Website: bh-photo
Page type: store-pickup
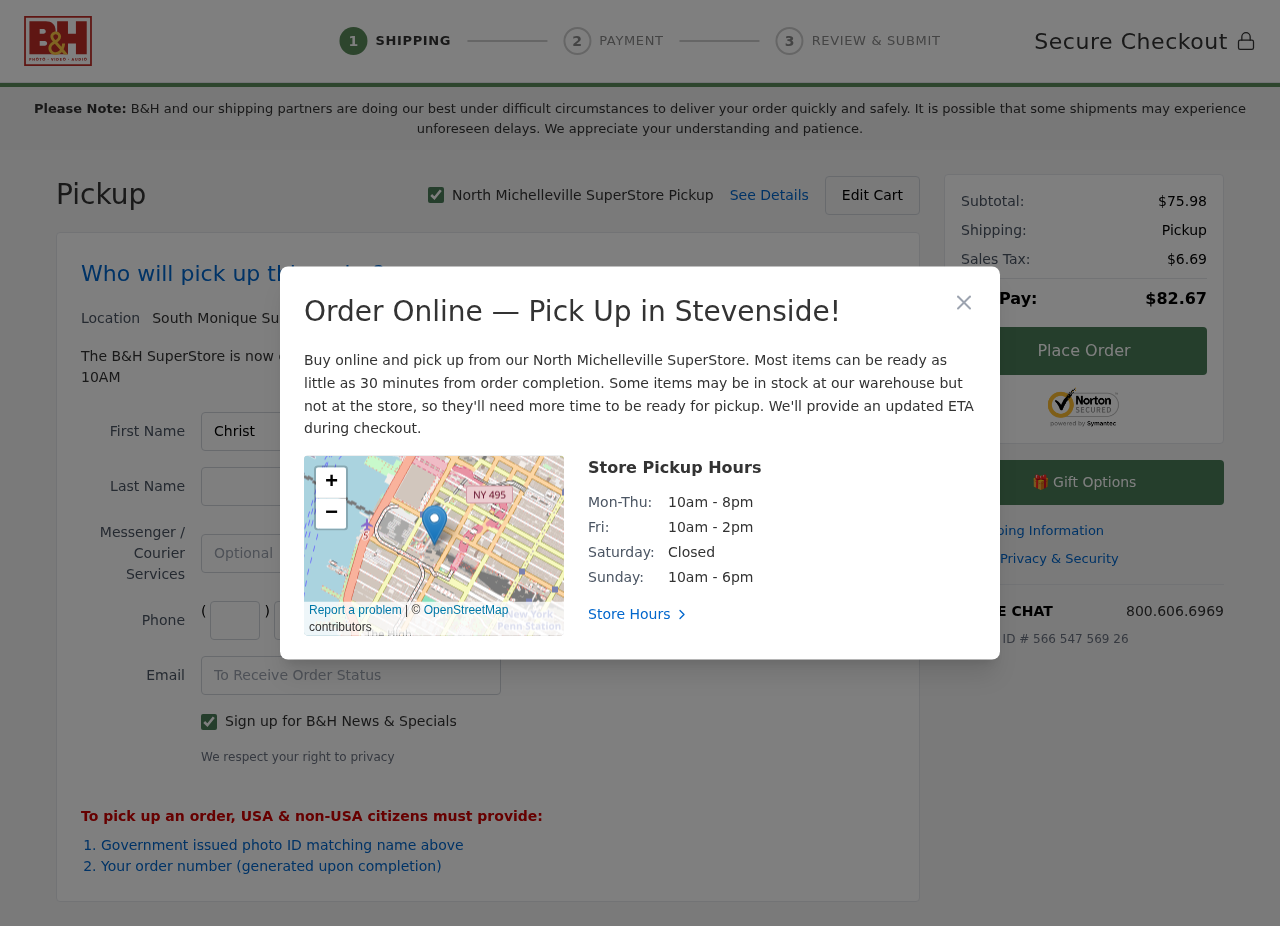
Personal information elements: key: PII_CITY
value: North Michelleville
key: PII_CITY2
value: South Monique
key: PII_CITY3
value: Stevenside
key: PII_EMAIL
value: christopher.adams@gmail.com
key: PII_FIRSTNAME
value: Christopher
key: PII_LASTNAME
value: Adams
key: PII_PHONE_AREA
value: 426
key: PII_PHONE_PREFIX
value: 657
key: PII_PHONE_SUFFIX
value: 6461
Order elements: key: ORDER_SUBTOTAL
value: $75.98
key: ORDER_TAX
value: $6.69
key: ORDER_TOTAL
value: $82.67
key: ORDER_ID
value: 566 547 569 26